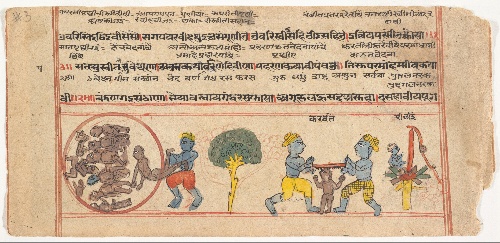
Date: ca.1800
Object type: Folio
Classification: Paintings
Medium: Ink and opaque watercolor on paper
Culture: India
Dimensions: 5 1/16 x 10 5/8 in. (12.9 x 27 cm)
Department: Asian Art
Credit line: Gift of Daniel J. Slott, 1977
Accession year: 1977
Repository: Metropolitan Museum of Art, New York, NY
Tags: Men